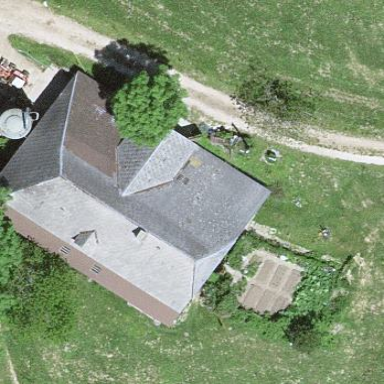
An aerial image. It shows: Farm building.